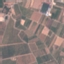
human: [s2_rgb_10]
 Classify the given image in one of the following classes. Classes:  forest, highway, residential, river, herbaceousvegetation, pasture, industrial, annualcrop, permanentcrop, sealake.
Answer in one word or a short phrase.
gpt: PermanentCrop